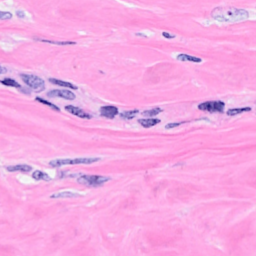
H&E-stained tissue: Breast